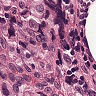
Metastatic tissue present: yes